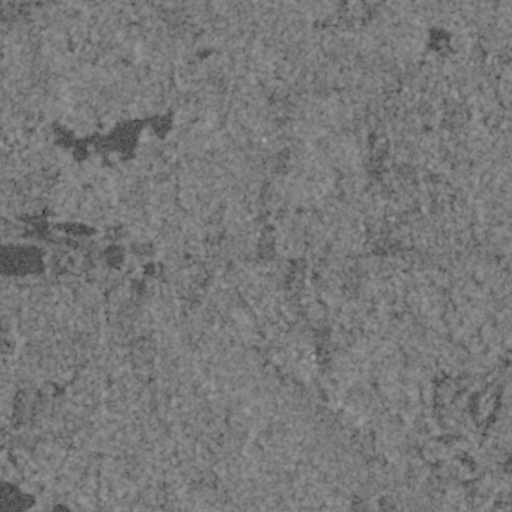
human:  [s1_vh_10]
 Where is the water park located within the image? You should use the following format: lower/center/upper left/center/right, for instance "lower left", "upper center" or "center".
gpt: The water park is located in the center left of the image.
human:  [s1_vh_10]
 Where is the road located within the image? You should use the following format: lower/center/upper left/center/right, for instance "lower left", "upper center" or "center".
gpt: There is no road in the image.

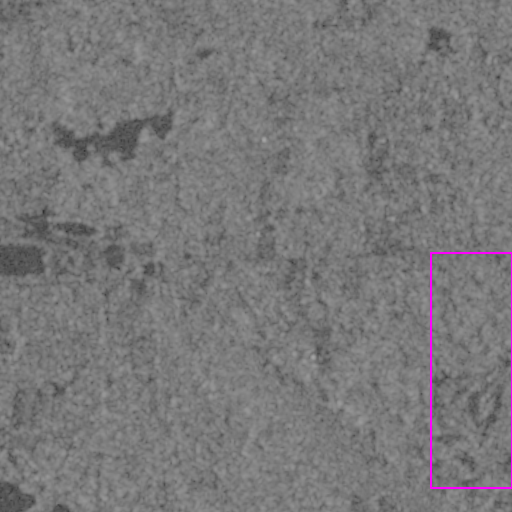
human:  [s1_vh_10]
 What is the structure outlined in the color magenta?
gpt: The structure outlined in magenta is a park.
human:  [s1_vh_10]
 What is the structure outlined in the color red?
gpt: There is no red outline.